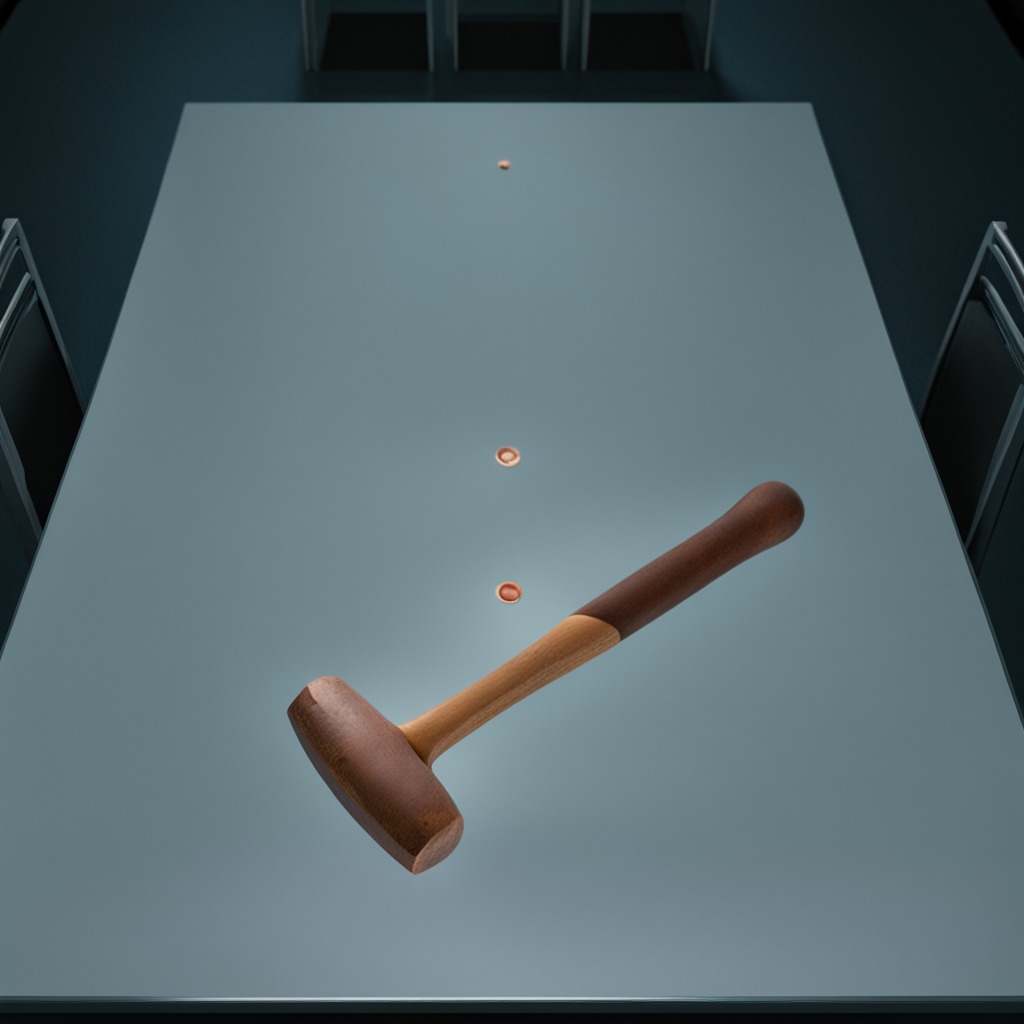
A hammer is lying on a clean empty table in a railway signal maintenance room lit by harsh overhead fluorescents.